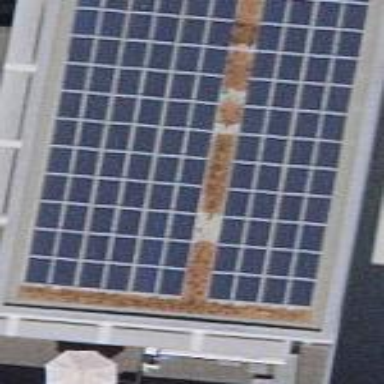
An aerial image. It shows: Solar photovoltaic panel generator placed on roof.